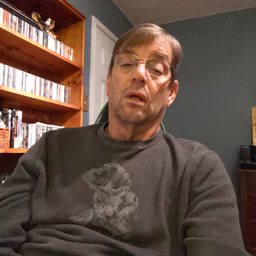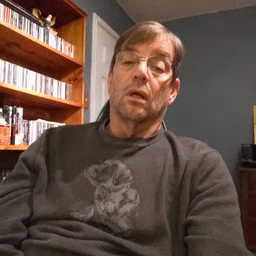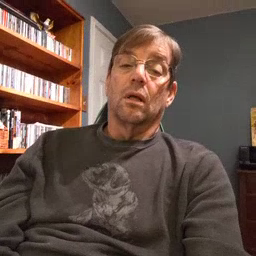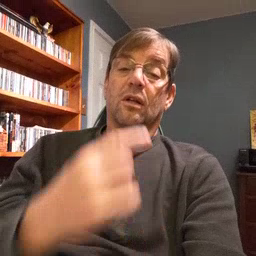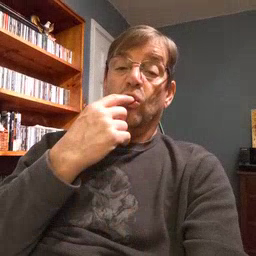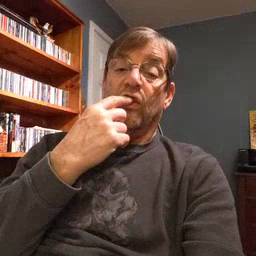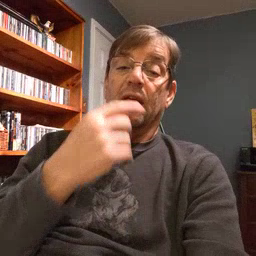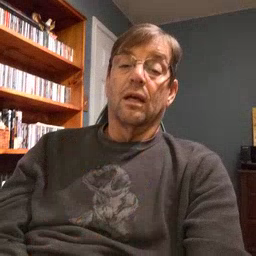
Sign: tooth